Interaction volume radius: 10 \u00c5
Interaction volume height: 25 \u00c5
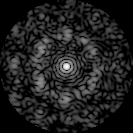
Disorder parameter: 0.738